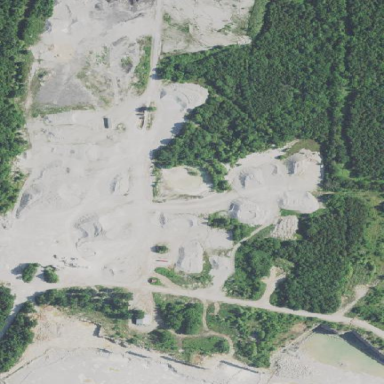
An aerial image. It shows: Quarry extracting sand as natural resource.